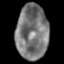
Tissue: lung
Cell type: Epithelial cells
Senescence score: 0.1031
Nuclear area (px): 1730
Mean DAPI intensity: 120.088